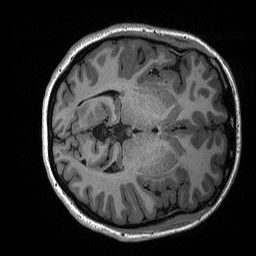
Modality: T1w
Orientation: axial
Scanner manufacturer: siemens
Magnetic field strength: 3 T
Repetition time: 2.3 s
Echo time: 0.00288 s